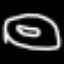
Label: donut